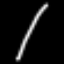
Label: line